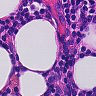
Metastatic tissue present: no